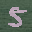
Label: 5